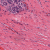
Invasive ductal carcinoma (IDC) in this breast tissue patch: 0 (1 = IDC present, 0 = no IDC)